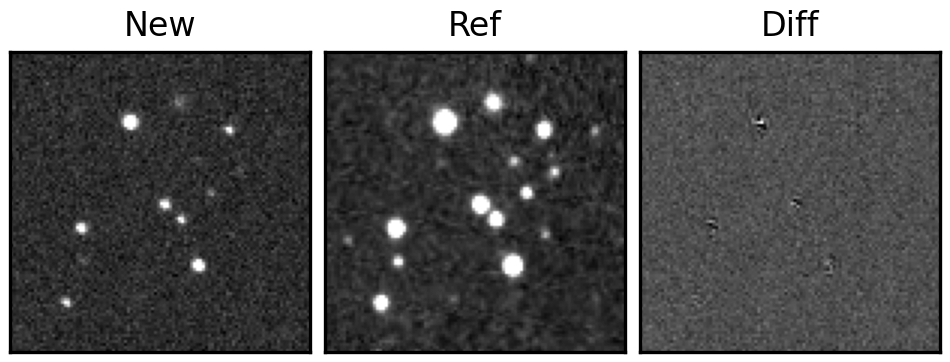
Label: bogus